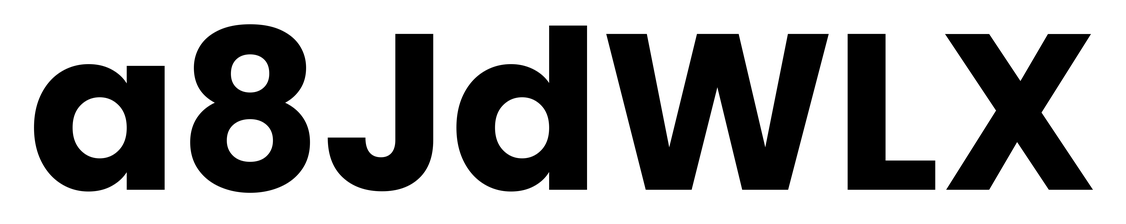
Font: Poppins-Bold